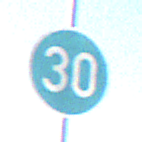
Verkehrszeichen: VorgeschriebeneMindestgeschwindigkeit
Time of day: Midday
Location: Outdoor (Nature)
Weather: Clear
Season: NotSpecified
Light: Natural